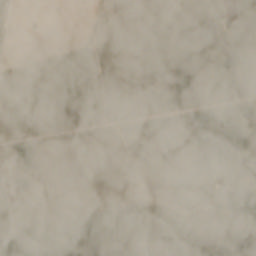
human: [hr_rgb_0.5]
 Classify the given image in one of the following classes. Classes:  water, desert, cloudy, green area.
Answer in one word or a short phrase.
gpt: cloudy